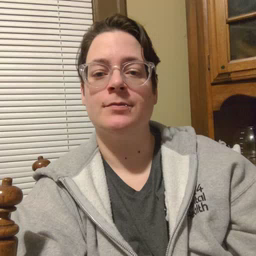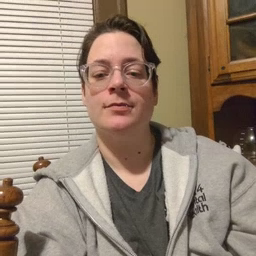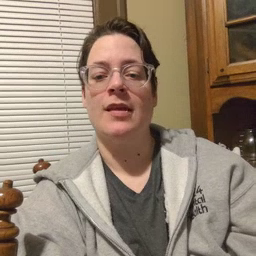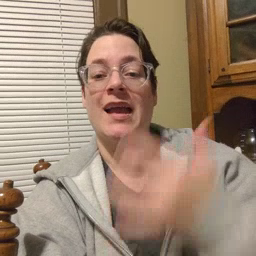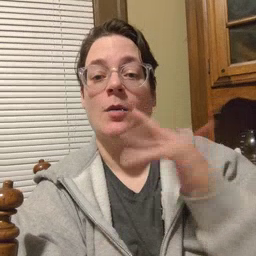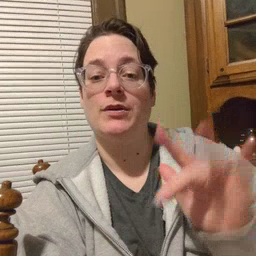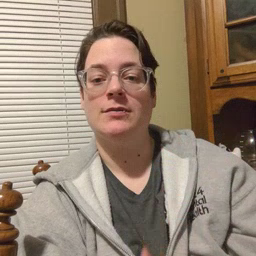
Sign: empty